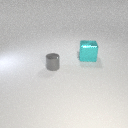
small gray metal cylinder in front of large cyan metal cube